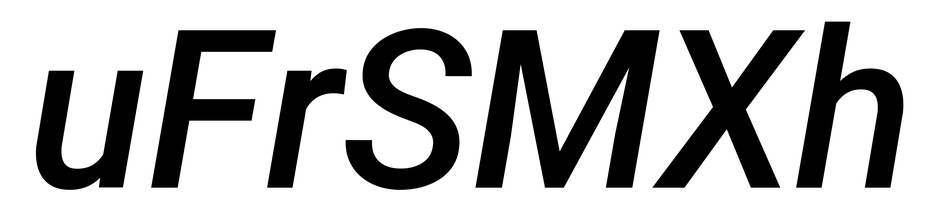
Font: Roboto-Italic_Medium_Italic